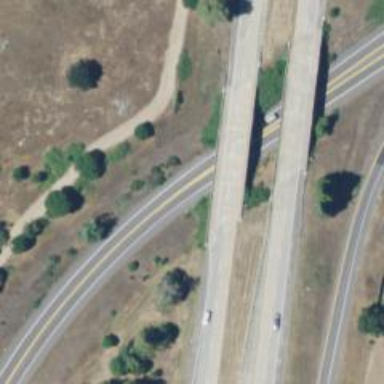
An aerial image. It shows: Trunk highway.